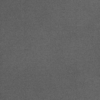
Label: dusty